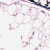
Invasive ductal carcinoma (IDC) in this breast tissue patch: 0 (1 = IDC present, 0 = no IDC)